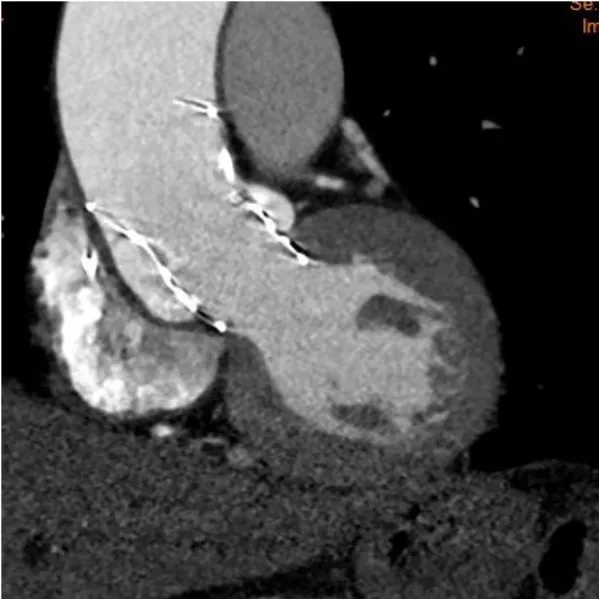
The follow-up computed tomography showing a will-positioned THV.
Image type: radiology (ct)